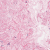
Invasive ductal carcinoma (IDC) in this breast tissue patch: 0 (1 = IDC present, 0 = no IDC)